Question: I am learning iPhone and i have seen a beautiful thing in ipHone builtin Photo Gallery.
In the image attached below i can see a small pop up (COPY) in black color is displayed on the pic.
I want some thing like this to implement in iPhone. Can anybody guide me??
Or atleast guide me that how can get the x,y coordinates of the Button i clicked on and then how would i display an image over that Button on the same co ordinates.
I hope you get what i am asking for
Thanks a bunch
Waiting for some positive response

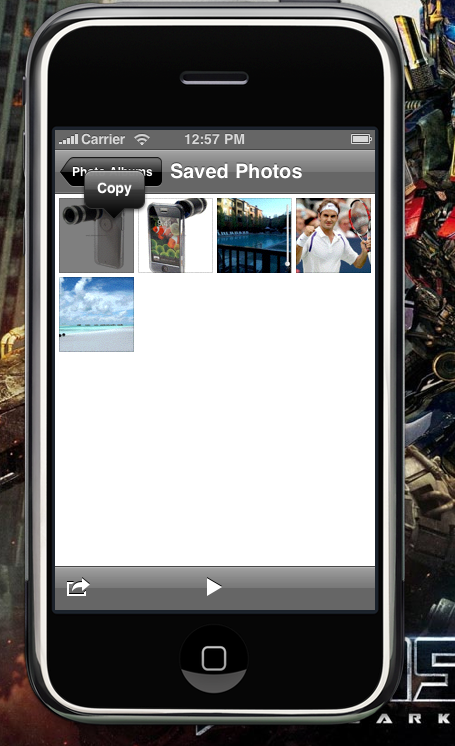
Answer: use 'UIMenuController' controller to show the options and forgetting the coordinate of your 'UIButton' use it's 'frame' property.
Check the below blog post
<URL>
<URL>